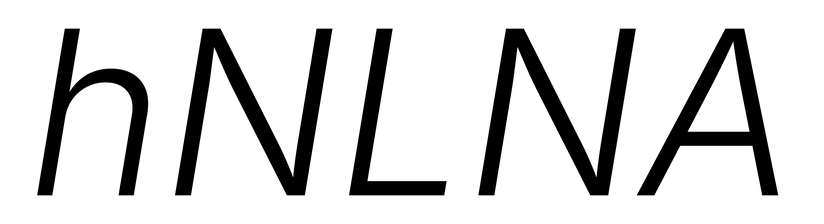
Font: Inter-Italic_Light_Italic